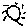
Label: sun